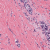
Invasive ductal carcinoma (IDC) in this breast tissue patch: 0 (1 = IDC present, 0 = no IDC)